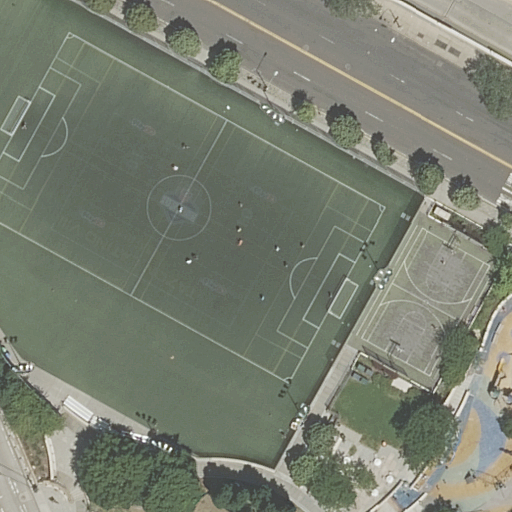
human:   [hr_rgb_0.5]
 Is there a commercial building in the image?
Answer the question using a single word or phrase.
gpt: no

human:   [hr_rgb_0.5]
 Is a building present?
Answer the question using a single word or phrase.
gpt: yes

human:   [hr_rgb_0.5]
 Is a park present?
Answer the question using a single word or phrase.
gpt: yes

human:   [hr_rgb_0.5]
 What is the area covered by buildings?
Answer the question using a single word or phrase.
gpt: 147m2

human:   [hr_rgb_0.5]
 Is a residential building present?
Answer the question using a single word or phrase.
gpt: yes

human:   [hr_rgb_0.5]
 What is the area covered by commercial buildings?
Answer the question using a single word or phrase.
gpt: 0m2

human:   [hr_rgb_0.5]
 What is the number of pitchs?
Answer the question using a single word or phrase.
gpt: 2

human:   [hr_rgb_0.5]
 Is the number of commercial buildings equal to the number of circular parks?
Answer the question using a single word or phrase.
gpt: yes

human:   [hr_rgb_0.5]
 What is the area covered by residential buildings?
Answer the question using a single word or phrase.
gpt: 147m2

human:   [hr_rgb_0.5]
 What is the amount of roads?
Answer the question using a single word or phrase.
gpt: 10

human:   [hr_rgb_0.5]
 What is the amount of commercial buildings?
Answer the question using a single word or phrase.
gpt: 0

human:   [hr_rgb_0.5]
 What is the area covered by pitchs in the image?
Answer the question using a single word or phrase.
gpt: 617m2

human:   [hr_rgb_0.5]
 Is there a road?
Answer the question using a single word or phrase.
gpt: yes

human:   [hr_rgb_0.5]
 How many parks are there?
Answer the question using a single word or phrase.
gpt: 1

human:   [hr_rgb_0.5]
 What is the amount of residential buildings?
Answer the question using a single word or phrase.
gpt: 1

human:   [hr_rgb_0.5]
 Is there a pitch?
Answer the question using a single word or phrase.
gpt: yes

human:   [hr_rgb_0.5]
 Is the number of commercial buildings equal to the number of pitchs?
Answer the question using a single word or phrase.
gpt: no

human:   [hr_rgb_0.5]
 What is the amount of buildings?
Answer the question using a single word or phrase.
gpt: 1

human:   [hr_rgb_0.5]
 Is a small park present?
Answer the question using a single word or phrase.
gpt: no

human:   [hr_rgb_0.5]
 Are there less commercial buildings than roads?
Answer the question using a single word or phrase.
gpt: yes

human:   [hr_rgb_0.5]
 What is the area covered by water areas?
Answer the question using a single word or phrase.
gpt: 0m2

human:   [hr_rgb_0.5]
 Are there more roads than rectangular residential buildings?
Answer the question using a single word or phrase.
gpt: yes

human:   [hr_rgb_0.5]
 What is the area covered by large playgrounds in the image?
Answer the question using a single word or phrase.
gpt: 0m2

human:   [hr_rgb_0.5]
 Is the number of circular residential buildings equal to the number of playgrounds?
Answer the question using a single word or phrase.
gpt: no

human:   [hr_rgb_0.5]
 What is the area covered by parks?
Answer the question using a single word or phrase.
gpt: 1219m2

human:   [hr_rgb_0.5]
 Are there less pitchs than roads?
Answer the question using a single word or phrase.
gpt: yes

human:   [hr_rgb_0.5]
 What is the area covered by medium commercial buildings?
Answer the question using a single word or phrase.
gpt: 0m2

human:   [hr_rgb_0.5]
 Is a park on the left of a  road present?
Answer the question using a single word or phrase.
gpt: yes

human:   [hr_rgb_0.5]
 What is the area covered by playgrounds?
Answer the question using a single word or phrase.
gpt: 79m2

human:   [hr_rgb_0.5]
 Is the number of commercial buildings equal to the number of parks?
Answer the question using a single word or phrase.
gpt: no

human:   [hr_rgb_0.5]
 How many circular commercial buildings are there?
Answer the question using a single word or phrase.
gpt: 0

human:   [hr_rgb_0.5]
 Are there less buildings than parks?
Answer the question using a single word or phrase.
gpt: no

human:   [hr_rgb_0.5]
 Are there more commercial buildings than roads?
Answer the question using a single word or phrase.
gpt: no

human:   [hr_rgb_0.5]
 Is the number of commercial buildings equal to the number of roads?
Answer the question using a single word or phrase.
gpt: no

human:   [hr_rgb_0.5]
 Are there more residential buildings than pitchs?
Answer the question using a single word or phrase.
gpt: no

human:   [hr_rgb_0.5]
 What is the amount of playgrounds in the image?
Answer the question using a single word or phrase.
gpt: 1

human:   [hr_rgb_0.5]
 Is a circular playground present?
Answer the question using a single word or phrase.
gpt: no

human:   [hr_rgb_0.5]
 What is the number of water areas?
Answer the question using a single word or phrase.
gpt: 0

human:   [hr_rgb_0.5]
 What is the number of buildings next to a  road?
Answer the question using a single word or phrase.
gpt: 1

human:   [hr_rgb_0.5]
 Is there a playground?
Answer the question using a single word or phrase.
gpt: yes

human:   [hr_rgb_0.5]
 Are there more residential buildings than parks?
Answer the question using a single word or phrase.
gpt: no

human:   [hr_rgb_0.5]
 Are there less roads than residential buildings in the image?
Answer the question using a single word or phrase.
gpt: no

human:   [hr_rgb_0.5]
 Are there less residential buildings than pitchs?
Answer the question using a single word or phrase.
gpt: yes

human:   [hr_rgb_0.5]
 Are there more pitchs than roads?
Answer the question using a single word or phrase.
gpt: no

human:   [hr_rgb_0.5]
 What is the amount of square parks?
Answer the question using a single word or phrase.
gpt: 0

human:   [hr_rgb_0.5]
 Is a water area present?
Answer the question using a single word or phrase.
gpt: no

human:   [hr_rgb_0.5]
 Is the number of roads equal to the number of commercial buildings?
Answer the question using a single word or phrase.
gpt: no

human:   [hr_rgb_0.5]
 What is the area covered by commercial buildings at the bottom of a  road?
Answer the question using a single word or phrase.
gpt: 0m2

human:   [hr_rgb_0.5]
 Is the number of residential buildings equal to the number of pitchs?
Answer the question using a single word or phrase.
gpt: no

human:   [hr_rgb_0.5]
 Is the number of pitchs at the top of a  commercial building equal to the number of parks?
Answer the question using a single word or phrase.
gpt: no

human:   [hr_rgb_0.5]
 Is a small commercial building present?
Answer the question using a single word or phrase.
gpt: no

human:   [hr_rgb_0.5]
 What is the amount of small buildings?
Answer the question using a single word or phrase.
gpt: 0

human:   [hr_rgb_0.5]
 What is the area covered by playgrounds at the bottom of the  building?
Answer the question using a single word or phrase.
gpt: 79m2

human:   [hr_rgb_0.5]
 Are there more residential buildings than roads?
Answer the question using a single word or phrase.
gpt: no

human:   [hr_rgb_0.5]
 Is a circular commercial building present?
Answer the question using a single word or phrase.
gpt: no

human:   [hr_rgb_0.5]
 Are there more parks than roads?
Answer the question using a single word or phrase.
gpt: no

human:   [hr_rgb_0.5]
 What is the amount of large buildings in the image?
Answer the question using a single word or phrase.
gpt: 0

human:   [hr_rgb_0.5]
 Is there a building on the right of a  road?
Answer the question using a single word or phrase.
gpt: yes

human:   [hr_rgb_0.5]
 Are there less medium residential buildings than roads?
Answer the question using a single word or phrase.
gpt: yes

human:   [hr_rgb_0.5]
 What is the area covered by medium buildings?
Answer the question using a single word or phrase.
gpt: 147m2

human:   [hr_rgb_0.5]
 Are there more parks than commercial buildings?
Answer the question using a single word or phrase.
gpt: yes

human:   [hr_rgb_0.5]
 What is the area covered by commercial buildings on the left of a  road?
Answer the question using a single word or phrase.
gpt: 0m2

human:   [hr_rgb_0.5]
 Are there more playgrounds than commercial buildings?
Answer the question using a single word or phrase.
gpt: yes

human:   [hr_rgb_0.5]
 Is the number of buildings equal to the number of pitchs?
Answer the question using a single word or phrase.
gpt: no